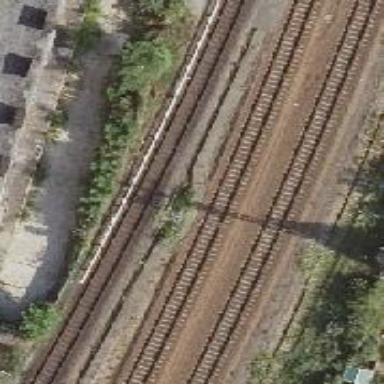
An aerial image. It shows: Light rail railway with bottom electrified rail.